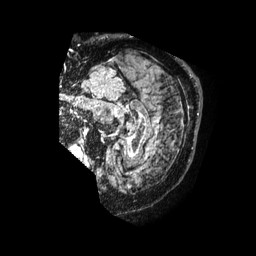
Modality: FLAIR
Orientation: sagittal
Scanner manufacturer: philips
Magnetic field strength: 1.5 T
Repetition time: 8 s
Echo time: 0.3027 s